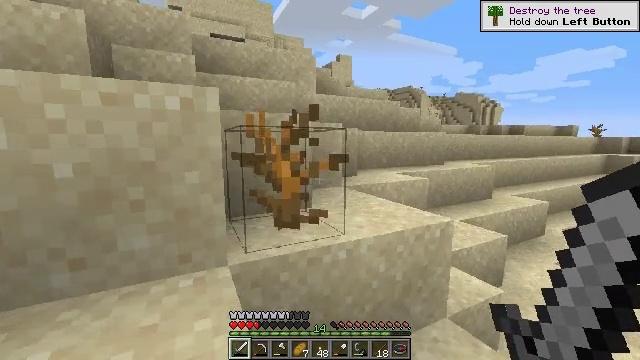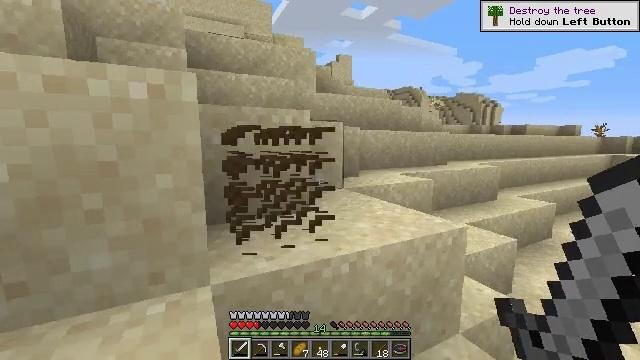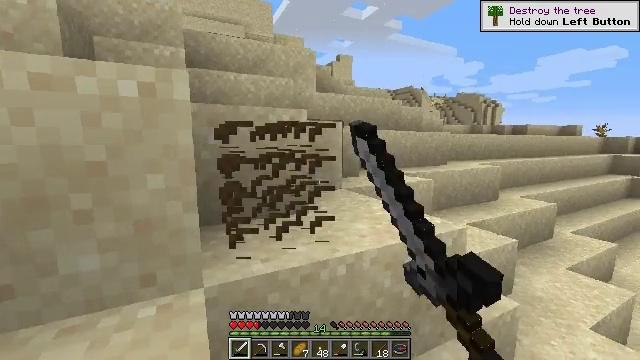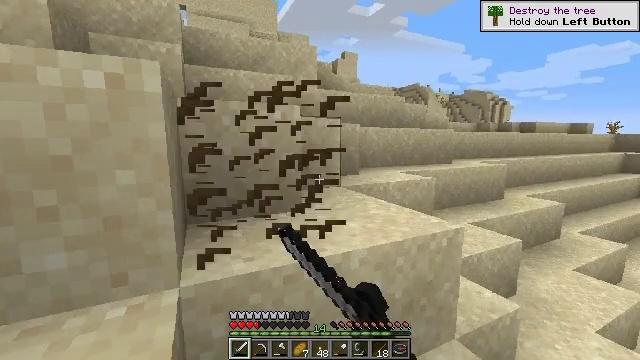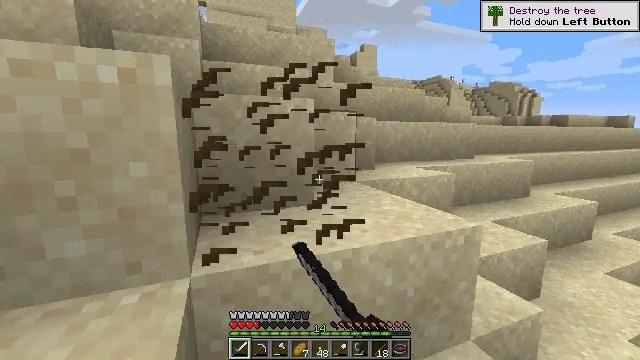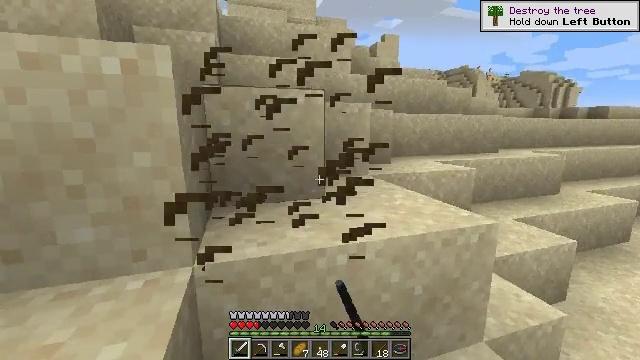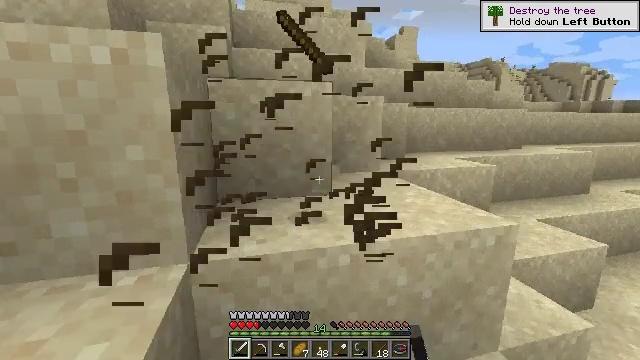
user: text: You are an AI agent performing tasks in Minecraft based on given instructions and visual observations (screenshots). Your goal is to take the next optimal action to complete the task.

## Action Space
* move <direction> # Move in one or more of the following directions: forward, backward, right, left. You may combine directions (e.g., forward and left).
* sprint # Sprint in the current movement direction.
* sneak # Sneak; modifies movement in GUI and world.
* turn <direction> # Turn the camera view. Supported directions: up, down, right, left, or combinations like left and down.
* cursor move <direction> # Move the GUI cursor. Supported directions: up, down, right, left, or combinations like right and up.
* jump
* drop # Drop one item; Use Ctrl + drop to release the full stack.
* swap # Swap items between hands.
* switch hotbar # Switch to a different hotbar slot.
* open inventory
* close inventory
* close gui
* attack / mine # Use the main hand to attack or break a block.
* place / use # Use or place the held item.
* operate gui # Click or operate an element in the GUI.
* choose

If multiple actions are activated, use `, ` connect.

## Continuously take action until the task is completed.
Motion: motion action
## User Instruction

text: Gather a dead bush.
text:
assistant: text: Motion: move forward, attack / mine
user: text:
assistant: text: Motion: move forward, attack / mine
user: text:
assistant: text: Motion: move forward, turn left, attack / mine
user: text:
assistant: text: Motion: move forward, turn left and down
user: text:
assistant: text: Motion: move forward, turn left and down
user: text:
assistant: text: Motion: move forward, turn left and down
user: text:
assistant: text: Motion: jump